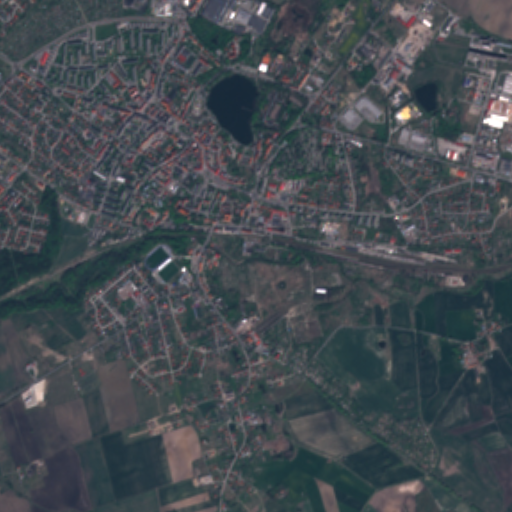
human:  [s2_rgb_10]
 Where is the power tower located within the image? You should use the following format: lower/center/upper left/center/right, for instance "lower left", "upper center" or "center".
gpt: The power tower is located in the lower left of the image.
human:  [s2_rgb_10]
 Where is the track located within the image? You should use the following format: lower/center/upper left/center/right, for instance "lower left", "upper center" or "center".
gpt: The track is located in the upper left of the image.
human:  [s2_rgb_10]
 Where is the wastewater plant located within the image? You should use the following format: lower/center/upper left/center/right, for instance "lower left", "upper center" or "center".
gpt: The wastewater plant is located in the center left of the image.
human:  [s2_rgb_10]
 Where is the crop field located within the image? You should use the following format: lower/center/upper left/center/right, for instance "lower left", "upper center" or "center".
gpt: There is no crop field in the image.